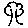
Label: tree